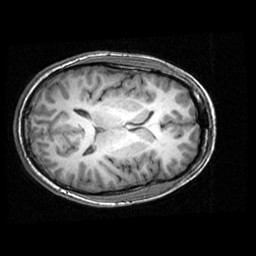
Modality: T1w
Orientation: axial
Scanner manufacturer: ge
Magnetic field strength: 3 T
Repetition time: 0.009036 s
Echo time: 0.00184 s